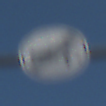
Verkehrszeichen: EndeVerbotUeberholenEinspurigeFahrzeuge
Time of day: MorningAfternoon
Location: Outdoor (Nature)
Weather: PartlyCloudy
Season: NotSpecified
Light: Natural